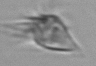
Label: Paratontonia_gracillima